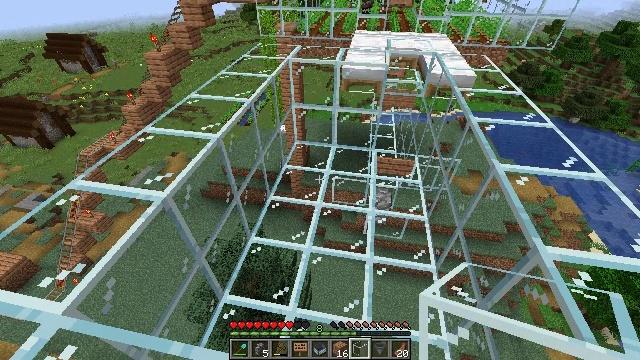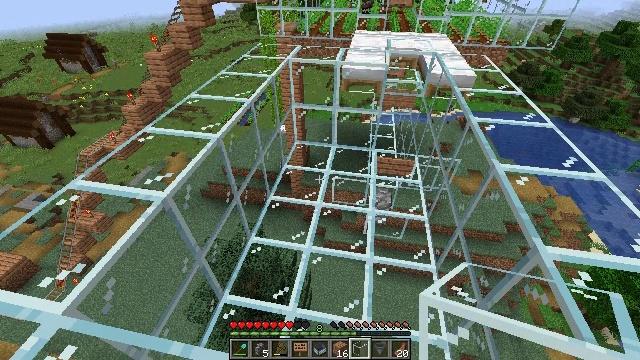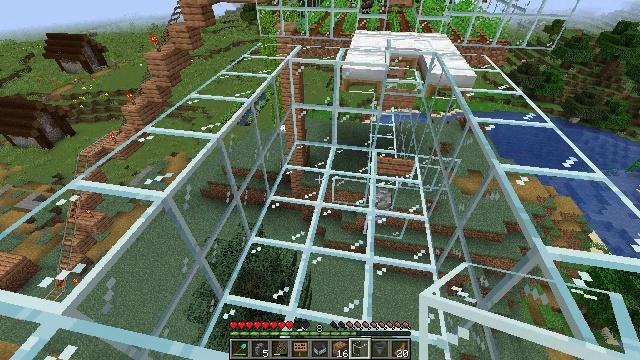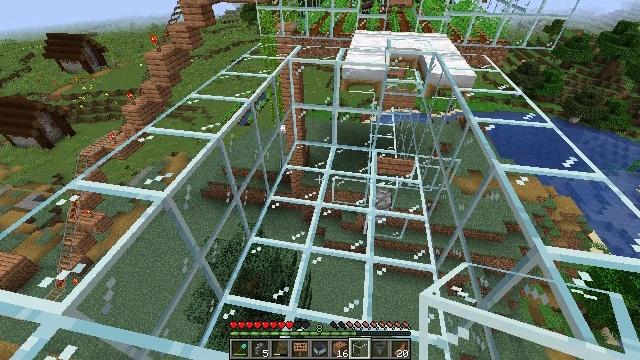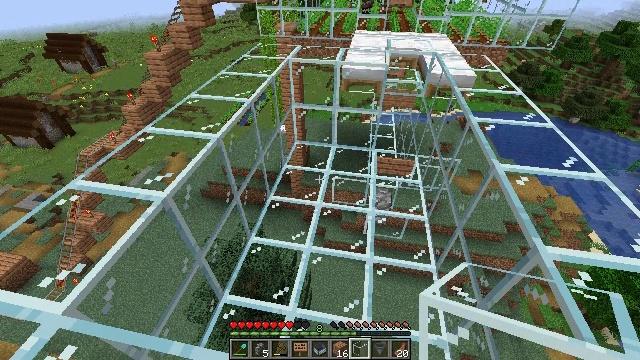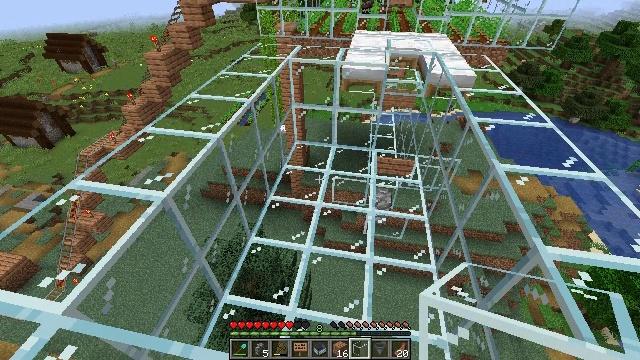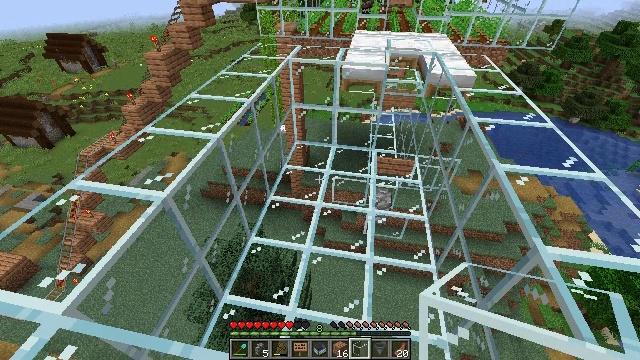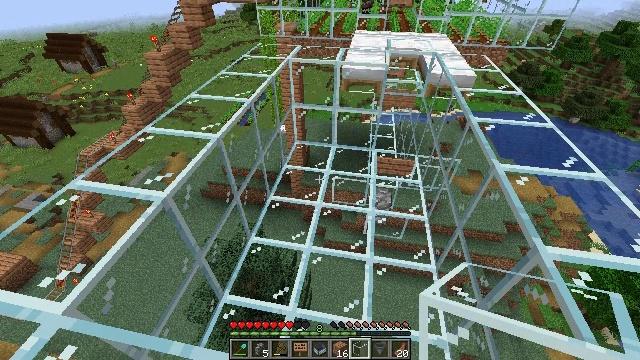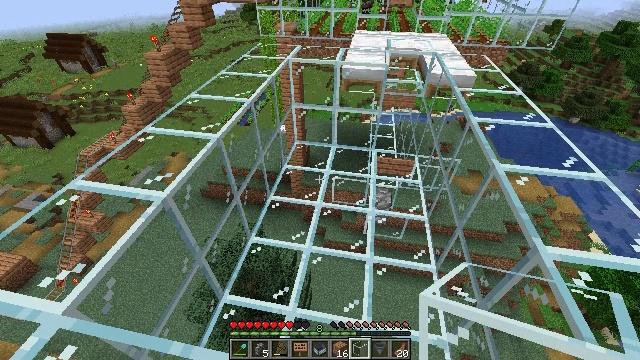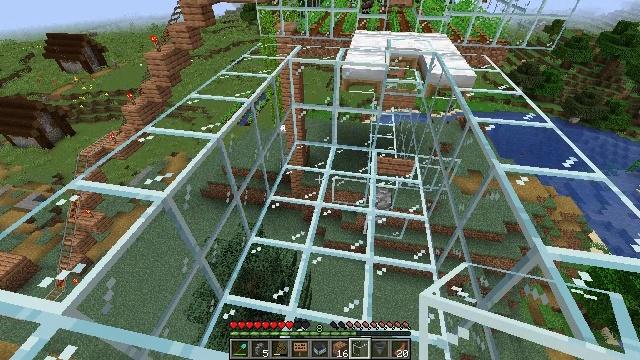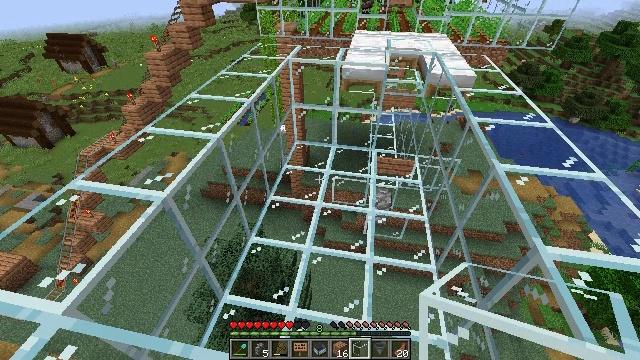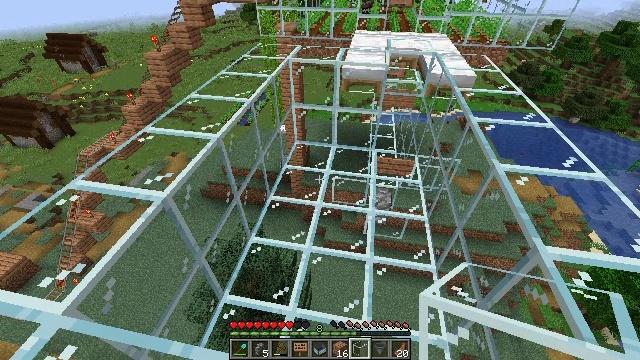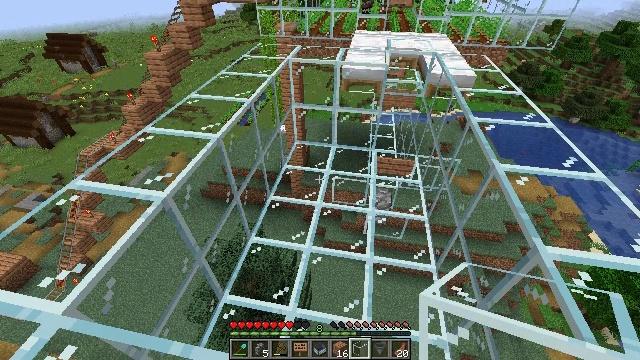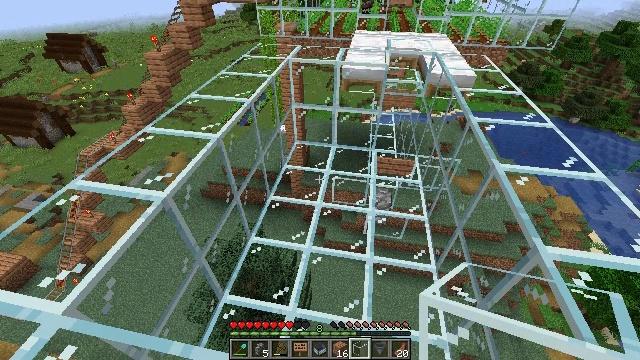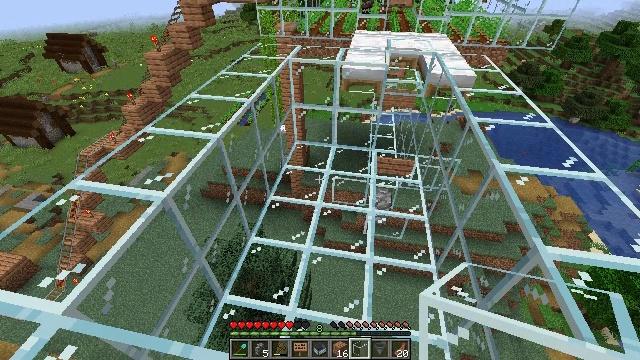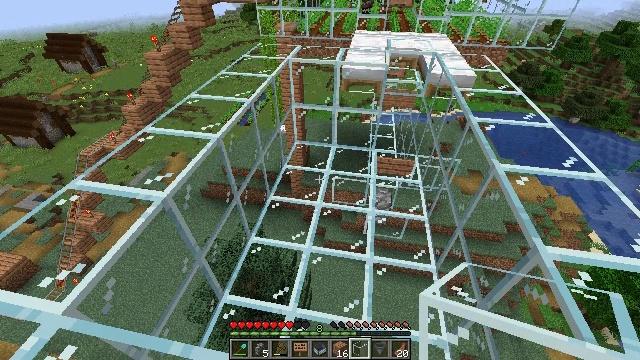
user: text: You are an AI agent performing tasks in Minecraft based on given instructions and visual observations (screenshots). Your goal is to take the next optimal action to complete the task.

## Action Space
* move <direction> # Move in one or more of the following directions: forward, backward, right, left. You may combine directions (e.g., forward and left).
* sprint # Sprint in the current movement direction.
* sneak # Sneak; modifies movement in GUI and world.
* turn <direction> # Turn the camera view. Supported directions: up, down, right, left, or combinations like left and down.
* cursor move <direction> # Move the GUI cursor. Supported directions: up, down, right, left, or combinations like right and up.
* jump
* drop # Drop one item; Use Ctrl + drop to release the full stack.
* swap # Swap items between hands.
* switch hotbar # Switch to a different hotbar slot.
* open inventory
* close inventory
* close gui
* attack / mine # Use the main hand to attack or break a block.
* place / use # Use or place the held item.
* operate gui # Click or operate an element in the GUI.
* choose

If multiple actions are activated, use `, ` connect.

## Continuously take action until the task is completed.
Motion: motion action
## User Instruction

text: Attack the jungle planks to collect them.
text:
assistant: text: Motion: no_op
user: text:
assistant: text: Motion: no_op
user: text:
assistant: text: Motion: no_op
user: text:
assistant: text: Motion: no_op
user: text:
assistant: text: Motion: no_op
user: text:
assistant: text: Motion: no_op
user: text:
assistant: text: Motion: no_op
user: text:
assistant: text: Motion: no_op
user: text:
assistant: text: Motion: no_op
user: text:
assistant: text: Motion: no_op
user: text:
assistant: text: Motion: no_op
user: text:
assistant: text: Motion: no_op
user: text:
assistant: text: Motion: no_op
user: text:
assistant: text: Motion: no_op
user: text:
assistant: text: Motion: no_op
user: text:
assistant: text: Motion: no_op
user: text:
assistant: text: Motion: no_op
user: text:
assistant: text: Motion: no_op
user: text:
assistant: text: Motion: no_op
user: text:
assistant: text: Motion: no_op
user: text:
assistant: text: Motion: no_op
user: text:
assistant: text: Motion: no_op
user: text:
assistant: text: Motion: no_op
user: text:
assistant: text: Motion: no_op
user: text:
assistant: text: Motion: no_op
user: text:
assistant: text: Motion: no_op
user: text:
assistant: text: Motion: no_op
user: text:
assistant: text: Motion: no_op
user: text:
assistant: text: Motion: no_op
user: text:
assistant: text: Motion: no_op